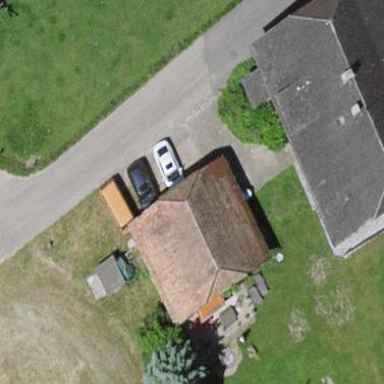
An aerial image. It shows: Shed.